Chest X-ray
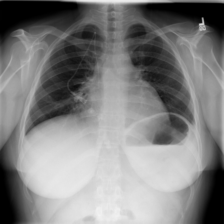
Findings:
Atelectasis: negative
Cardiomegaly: negative
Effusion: positive
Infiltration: positive
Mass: negative
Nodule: negative
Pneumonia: negative
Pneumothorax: negative
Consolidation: negative
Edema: negative
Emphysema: negative
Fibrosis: negative
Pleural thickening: negative
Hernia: negative